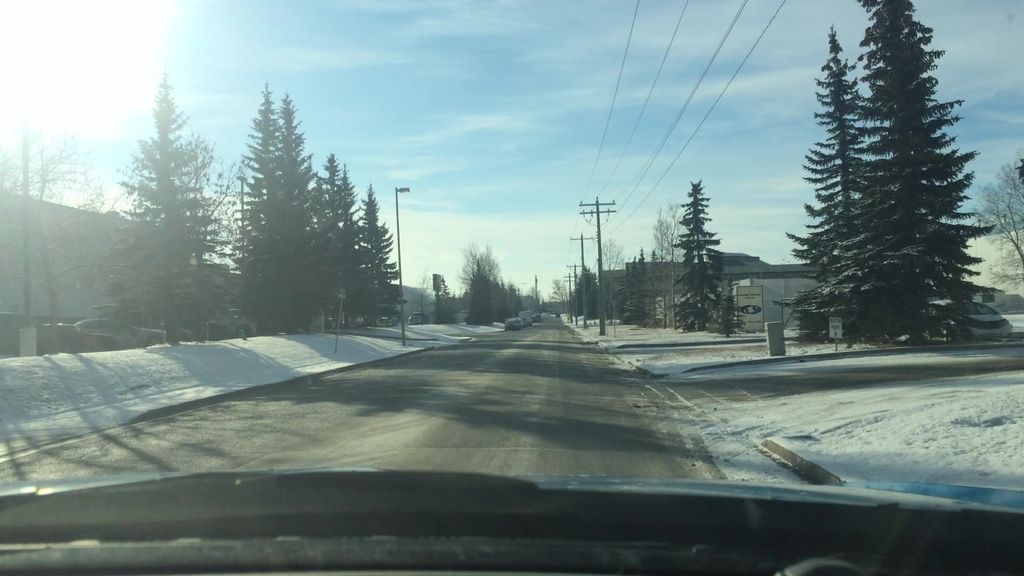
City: calgary